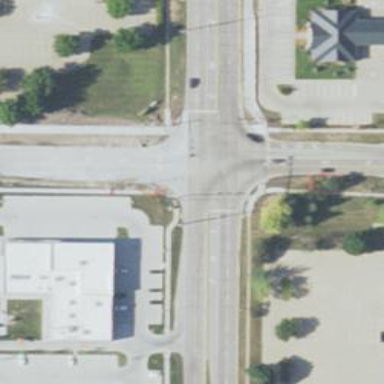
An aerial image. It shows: Unmarked crossing on the road.